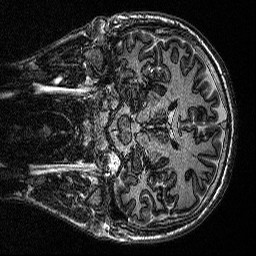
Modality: MP2RAGE
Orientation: coronal
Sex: male
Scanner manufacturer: siemens
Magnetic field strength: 3 T
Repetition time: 5 s
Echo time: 0.00292 s